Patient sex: F
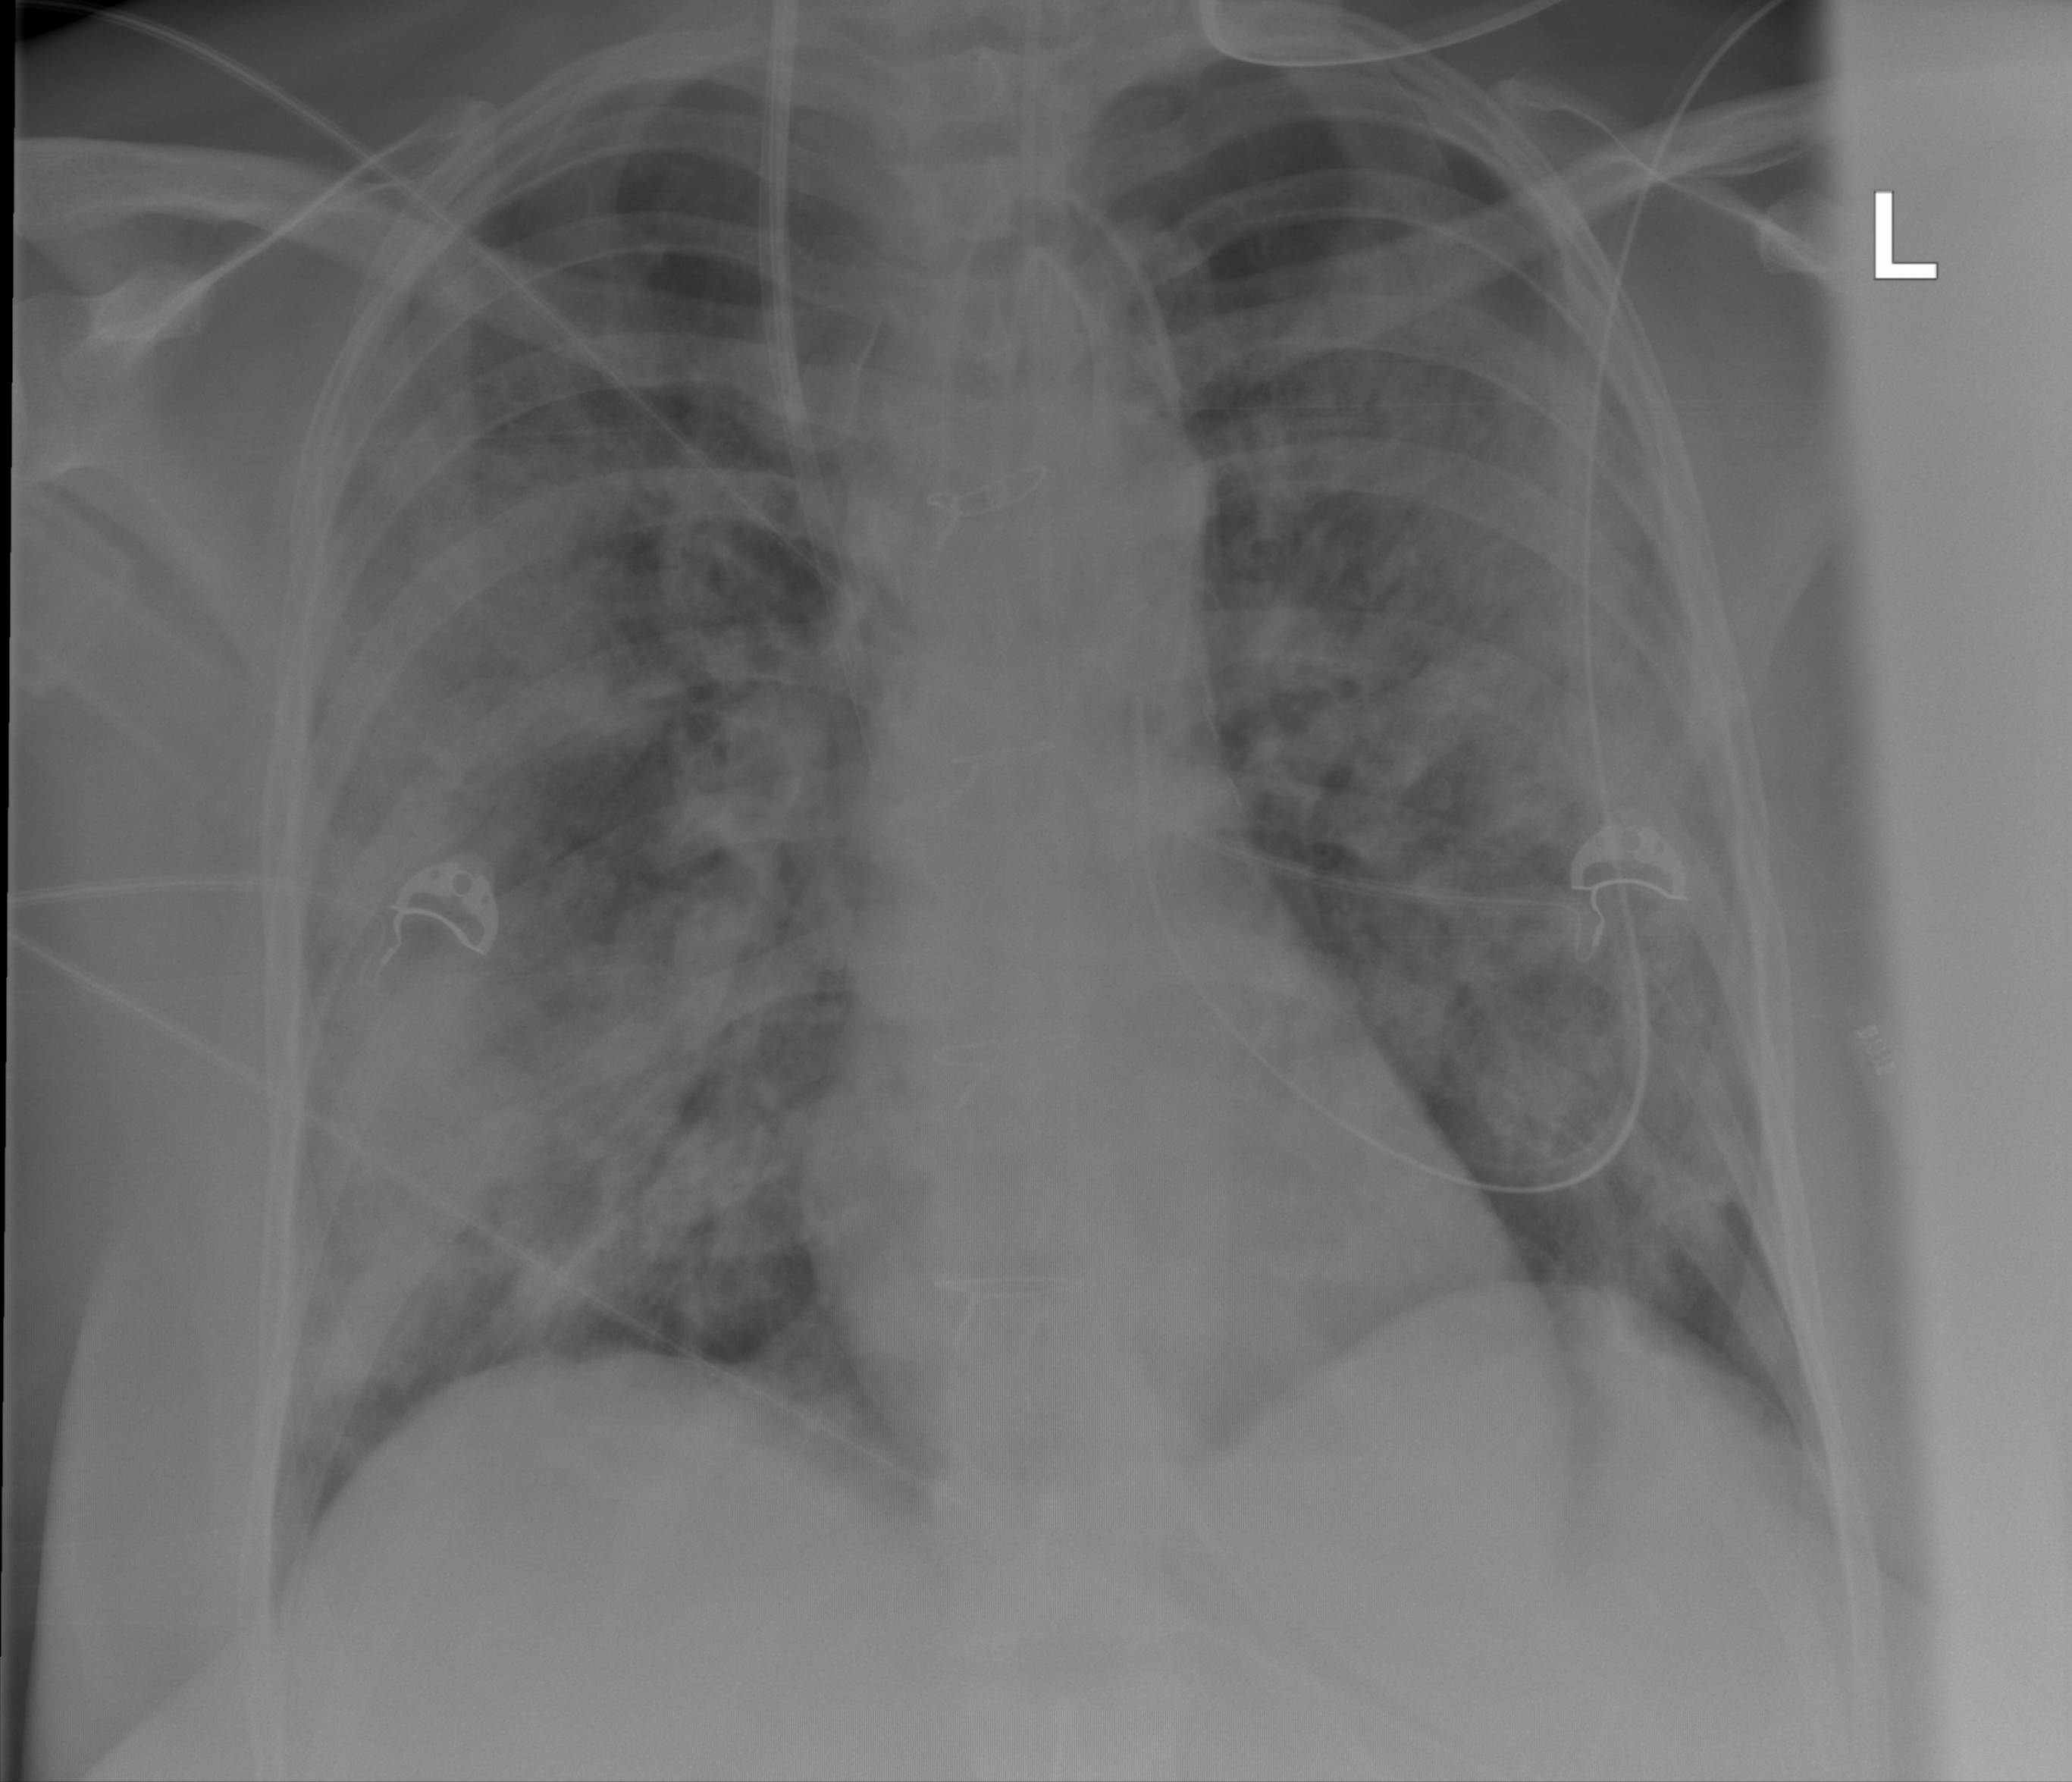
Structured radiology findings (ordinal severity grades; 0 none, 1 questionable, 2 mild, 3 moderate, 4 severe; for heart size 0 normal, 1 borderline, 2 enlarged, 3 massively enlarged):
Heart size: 0
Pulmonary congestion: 0
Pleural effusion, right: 0
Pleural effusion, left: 0
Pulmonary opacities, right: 4
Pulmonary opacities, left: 4
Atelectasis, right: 3
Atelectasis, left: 3